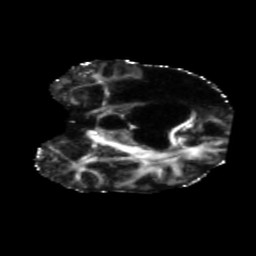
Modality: FA
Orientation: coronal
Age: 71
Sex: female
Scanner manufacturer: siemens
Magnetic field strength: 3 T
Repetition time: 5.47 s
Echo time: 0.0854 s